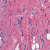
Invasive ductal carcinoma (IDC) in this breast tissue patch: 1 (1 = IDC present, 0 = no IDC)